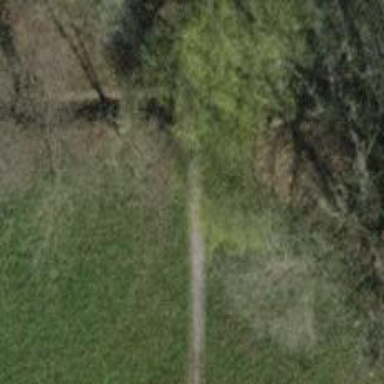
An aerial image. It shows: Path leading to bridge.